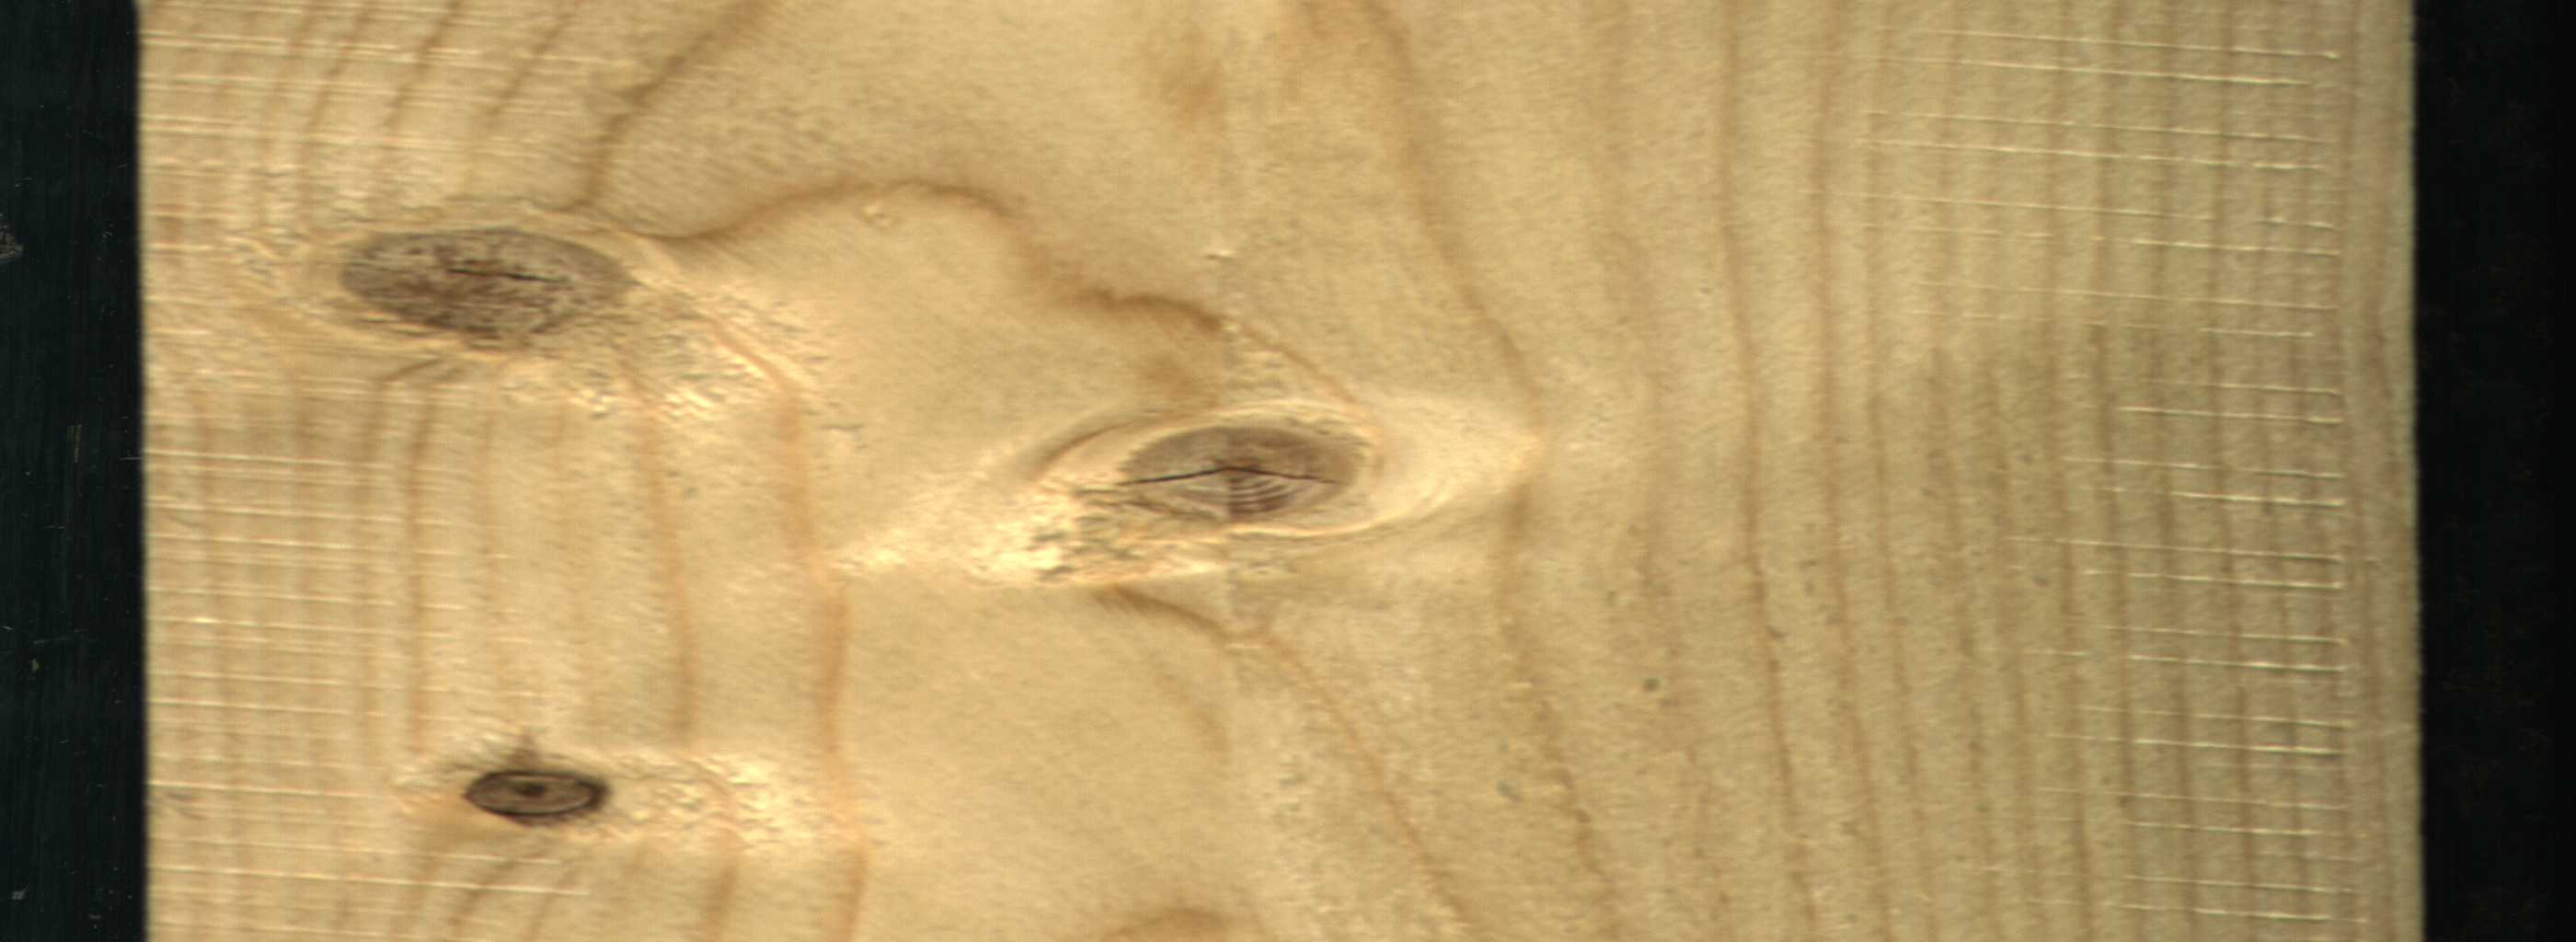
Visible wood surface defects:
knot_with_crack
Dead_Knot
Live_Knot